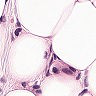
Metastatic tissue present: yes